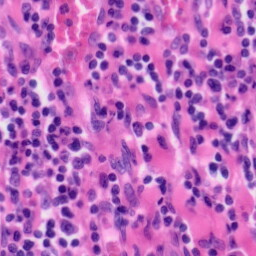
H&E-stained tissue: Tonsil